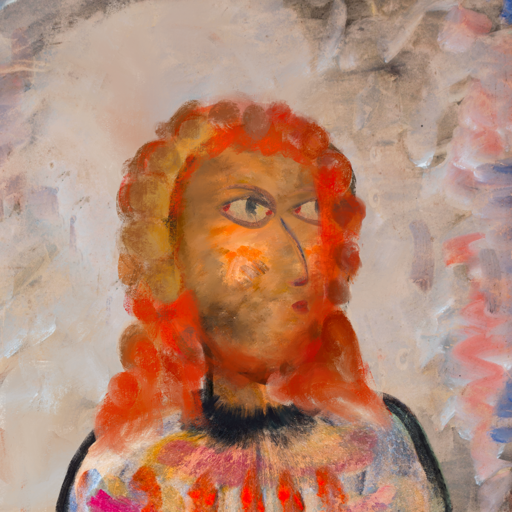
Background: Roy_Bahadur, Head And Neck Side: Gypsy_Queen, Face Side: GypsyMother, Bust: Childish, Hair Side: Rupkatha, Head Accessory: Blank, Second Necklace: Blank, Necklace: Blank, Baby: Blank